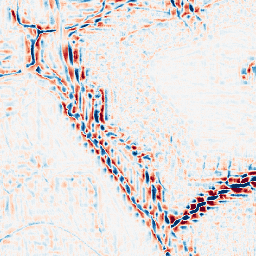
Category: wavelet
Decomposition family: wavelet_reverse_biorthogonal
Decomposition parameters: wavelet: rbio2.4
level: 3
Upsampling method: fft_zeropad
Upsampling parameters: scale: 8
Upsampling scale: 8